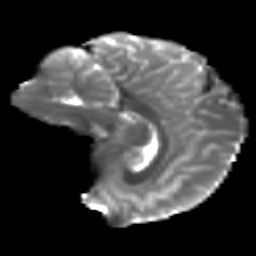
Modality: T2w
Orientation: sagittal
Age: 15
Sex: male
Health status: ill
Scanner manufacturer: ge
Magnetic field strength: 3 T
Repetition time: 6.752 s
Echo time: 0.079 s